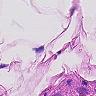
Metastatic tissue present: no